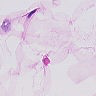
Metastatic tissue present: no